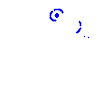
Particle: proton